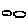
Label: cloud